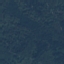
Land use / land cover: Forest